Question: I had this project in Chemistry to supply a list of Compound elements
now I had found a website where it gives me a very long list of elements:

I had made this Code but it Doesn't Work
'''
Sub move()
Dim list As Range
Set list = Range("A1:A2651")
For Each Row In list.Rows
If (Row.Font.Regular) Then
Row.Cells(1).Offset(-2, 1) = Row.Cells(1)
End If
Next Row
End Sub
'''
Can you make it run for me? you can have your own algorithm ofc.
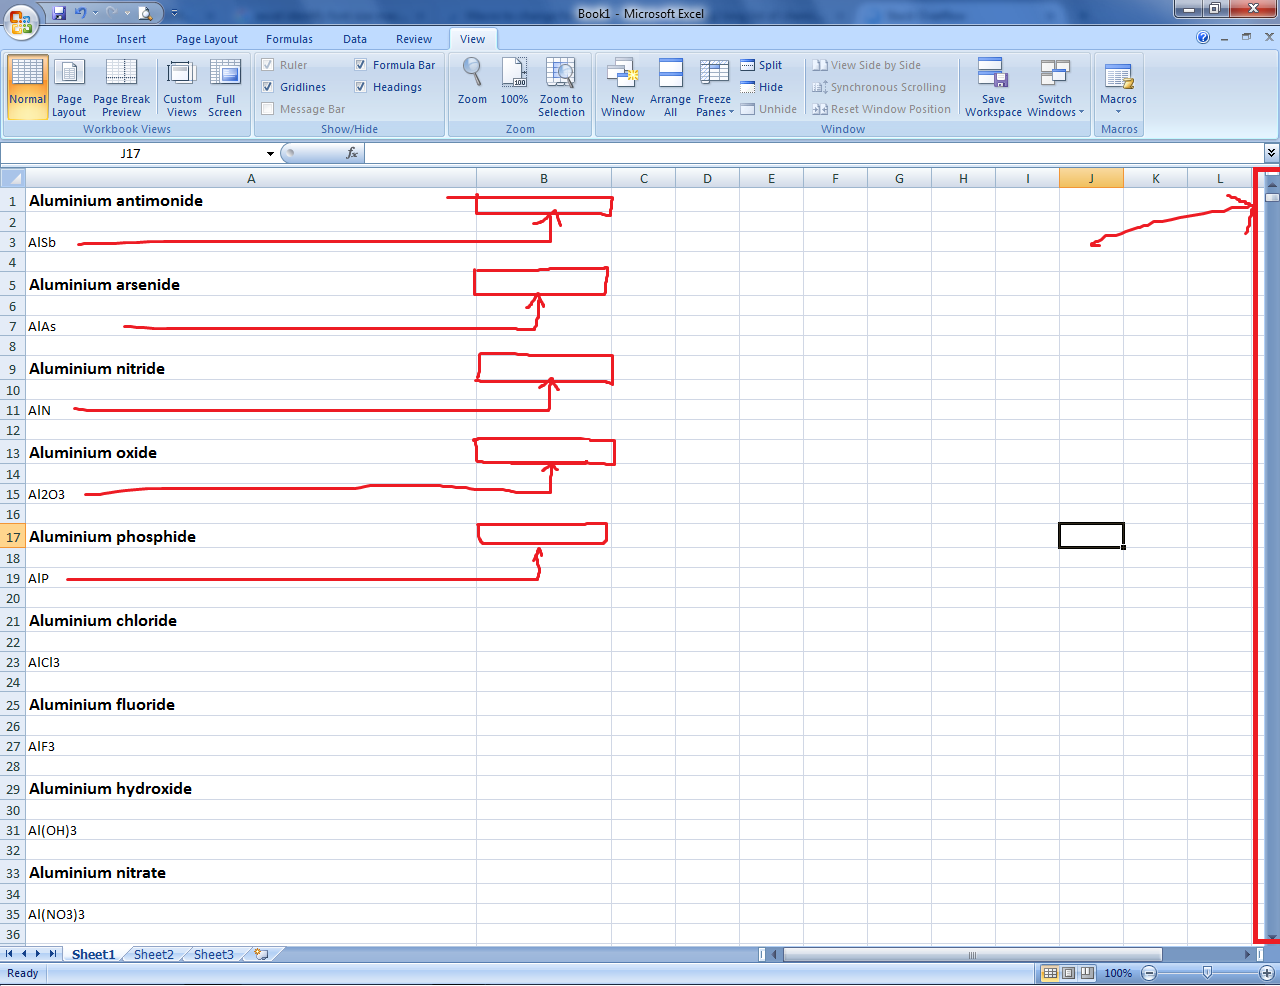
Answer: Assuming the list is constantly in the same format (i.e. Compound name, empty line, Compound Symbols, empty line) this quick code will work:
'''
Sub move()
Dim x As Integer
x = 3
With ActiveSheet
Do Until x > 2651
.Cells(x - 2, 2).Value = .Cells(x, 1).Value
.Cells(x, 1).ClearContents
x = x + 4
Loop
End With
End Sub
'''
After running you can then just sort columns A:B to remove the blanks.
After trying your original code I realised the problem was with the .regular property value. I've not seen .regular before, so swapped it to NOT .bold instead, and to ignore blank entries, then added the line for clearing the contents of the cell copied. This is most like the original code for reference:
'''
Sub get_a_move_on()
Dim list As Range
Set list = ActiveSheet.Range("A1:A2561")
For Each Row In list.Rows
If Row.Font.Bold = False And Row.Value <> "" Then
Row.Cells(1).Offset(-2, 1) = Row.Cells(1)
Row.Cells(1).ClearContents
End If
Next Row
End Sub
'''
P.S it's a list of compounds, not elements, there's only about 120 elements in the periodic table! ;)